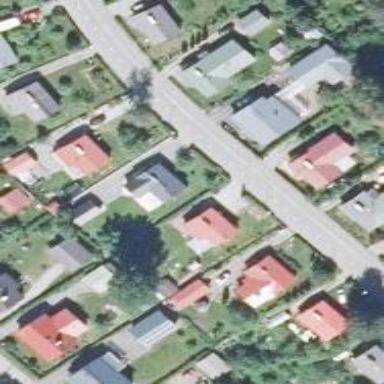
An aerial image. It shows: Residential area.